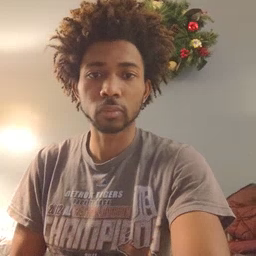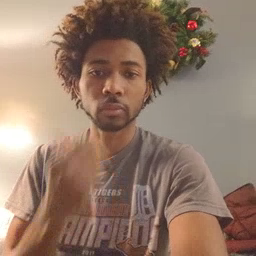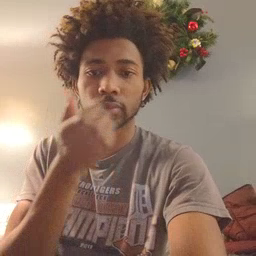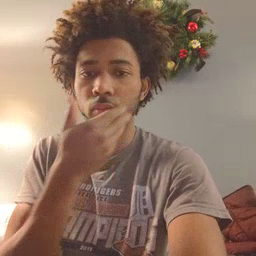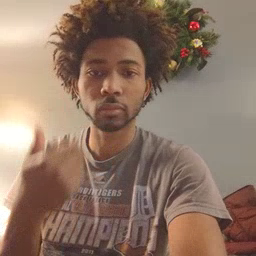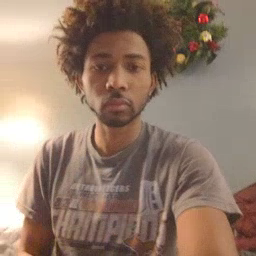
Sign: napkin